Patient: sex F, age 59
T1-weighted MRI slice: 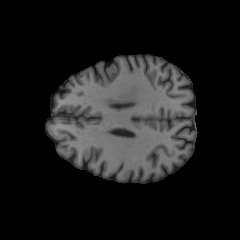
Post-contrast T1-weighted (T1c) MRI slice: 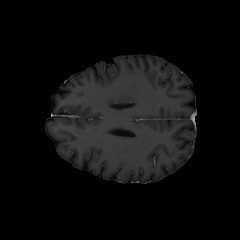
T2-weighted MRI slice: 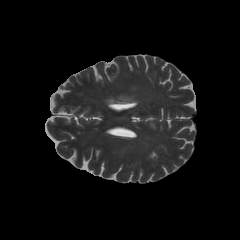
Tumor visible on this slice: yes
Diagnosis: Glioblastoma, IDH-wildtype
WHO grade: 4